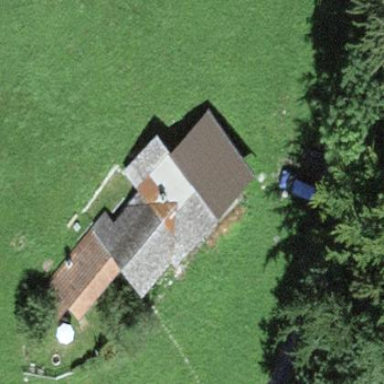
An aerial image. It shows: Rural barn.